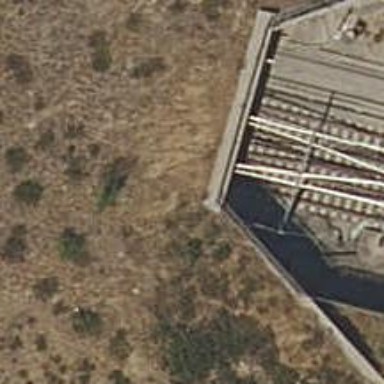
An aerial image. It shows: Light rail railway tunnel.